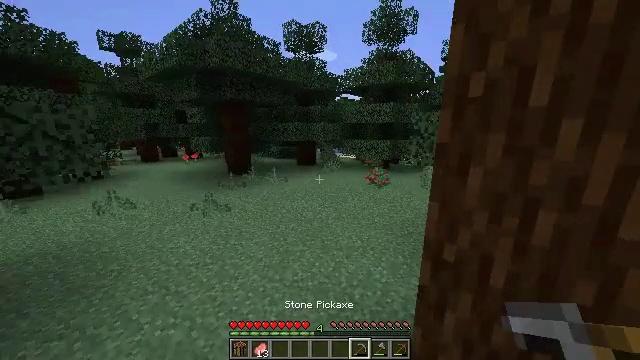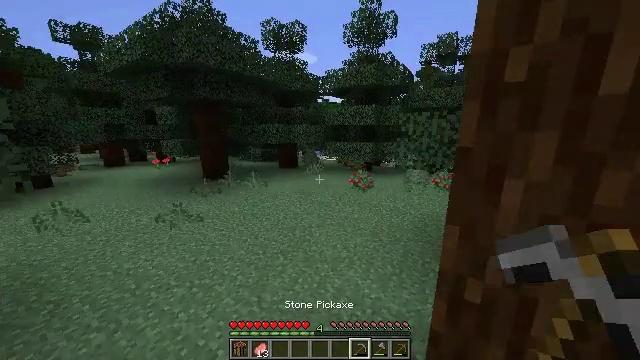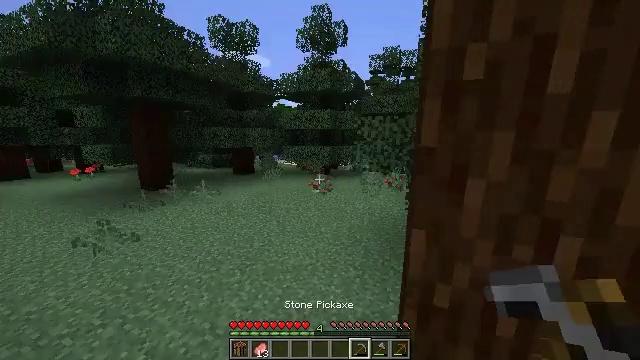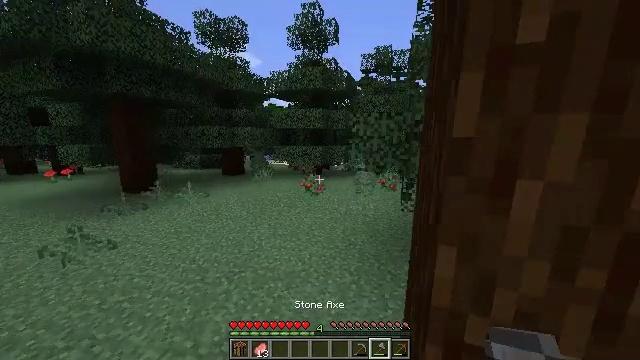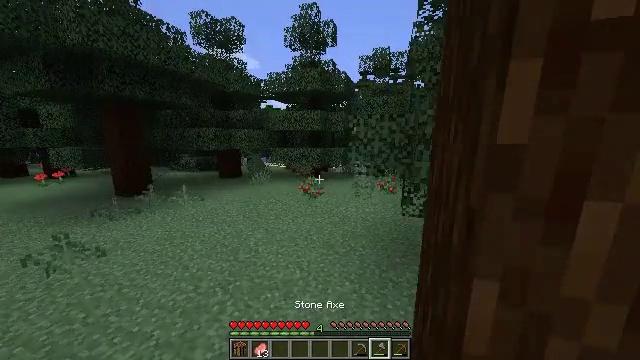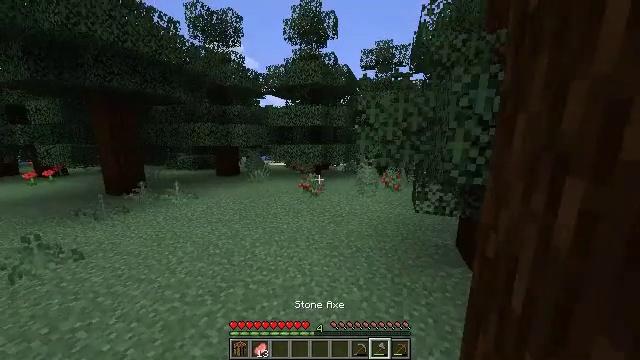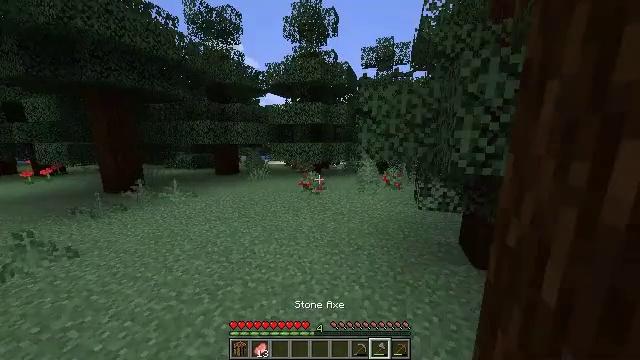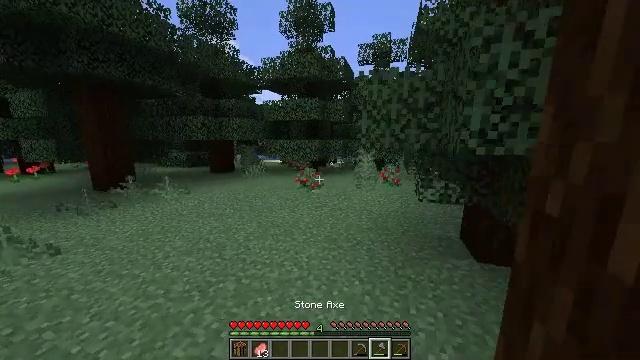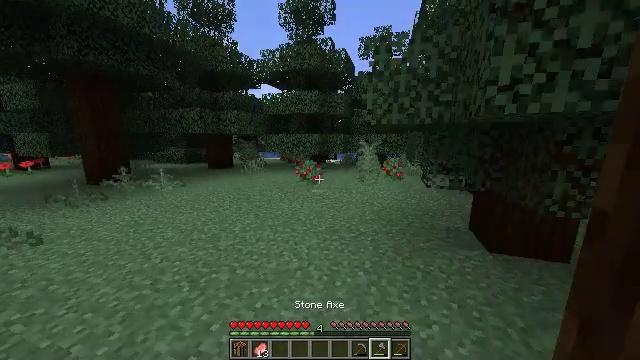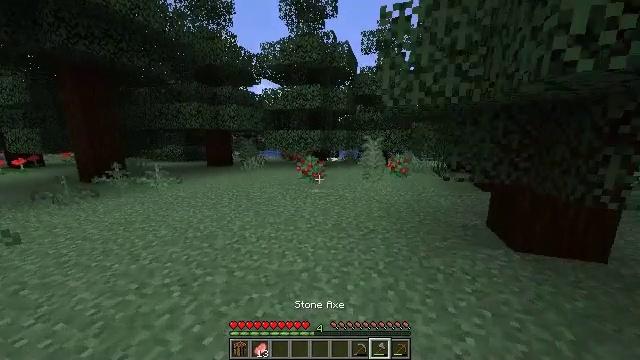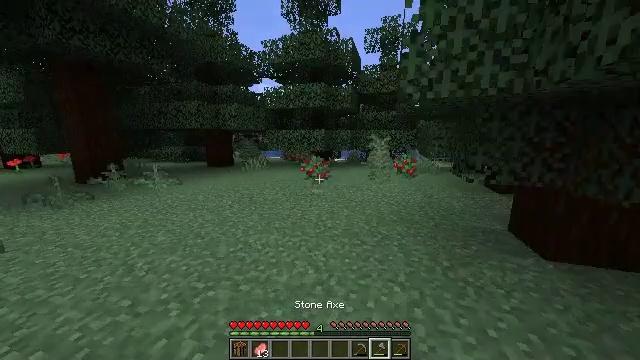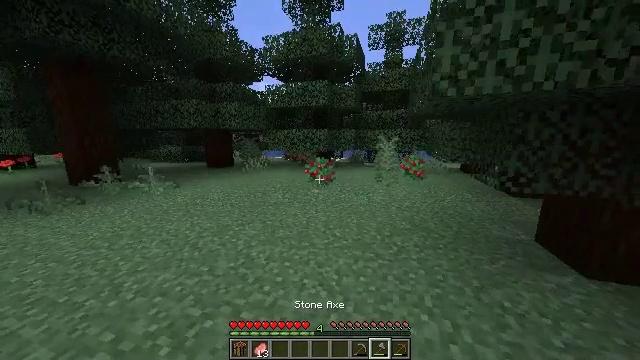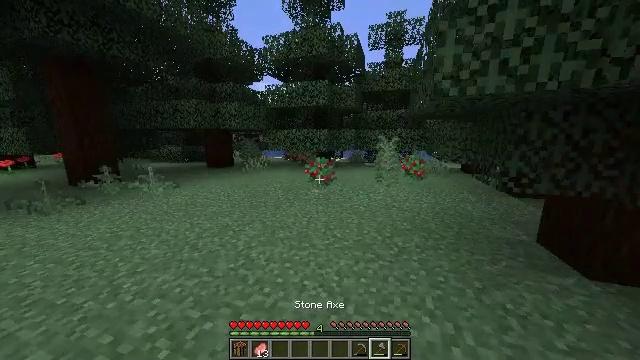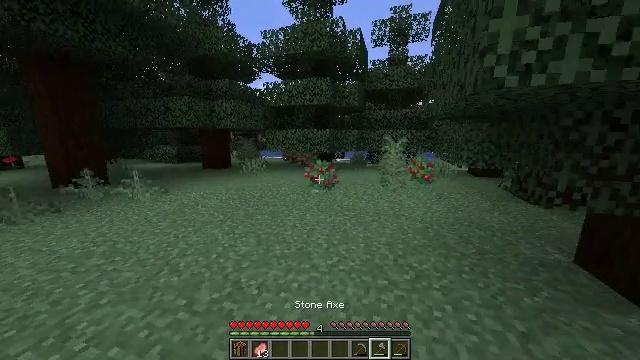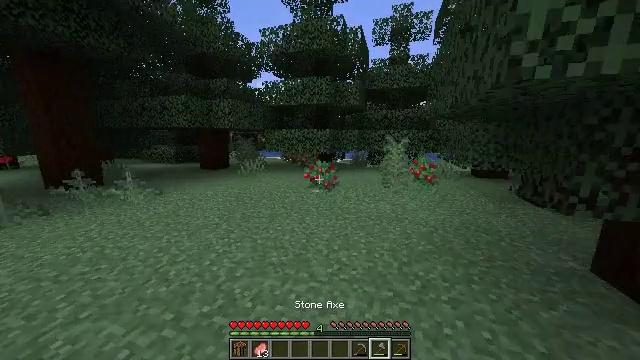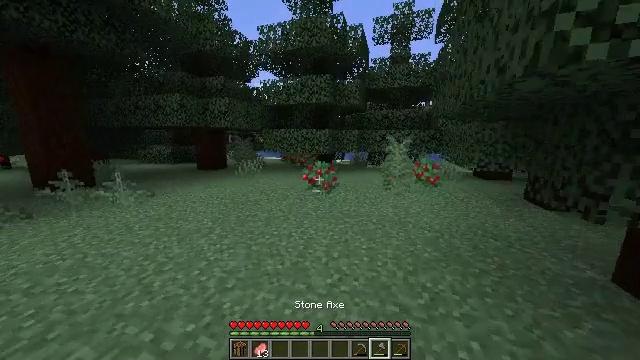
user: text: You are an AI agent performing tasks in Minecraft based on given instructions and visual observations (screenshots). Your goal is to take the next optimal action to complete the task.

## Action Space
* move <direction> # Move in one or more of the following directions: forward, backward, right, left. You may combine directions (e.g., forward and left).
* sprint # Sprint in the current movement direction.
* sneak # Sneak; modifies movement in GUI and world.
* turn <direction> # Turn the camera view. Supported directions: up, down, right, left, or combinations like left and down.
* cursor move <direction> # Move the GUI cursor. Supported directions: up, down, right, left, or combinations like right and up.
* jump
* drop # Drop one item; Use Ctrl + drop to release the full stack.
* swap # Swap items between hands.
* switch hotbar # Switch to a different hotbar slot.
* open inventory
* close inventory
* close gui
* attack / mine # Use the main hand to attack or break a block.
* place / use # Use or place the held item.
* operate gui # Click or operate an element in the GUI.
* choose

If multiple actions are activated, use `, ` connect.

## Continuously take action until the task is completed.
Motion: motion action
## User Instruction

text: Destroy the spruce leaves to get sticks and saplings.
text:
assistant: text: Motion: move forward, sprint, turn right
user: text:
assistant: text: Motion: move forward, sprint, turn right and up
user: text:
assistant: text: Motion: move forward, sprint, turn right
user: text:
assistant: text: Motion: move forward, sprint
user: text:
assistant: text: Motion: move forward, sprint
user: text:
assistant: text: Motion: move forward, sprint
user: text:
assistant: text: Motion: move forward, sprint
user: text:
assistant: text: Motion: move forward and move left, sprint
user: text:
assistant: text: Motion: move forward and move left, sprint
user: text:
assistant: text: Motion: move forward and move left, sprint
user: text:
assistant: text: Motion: move forward, sprint
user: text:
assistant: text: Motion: move forward, sprint
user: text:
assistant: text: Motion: move forward, sprint
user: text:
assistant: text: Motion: move forward, sprint
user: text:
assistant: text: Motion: move forward, sprint
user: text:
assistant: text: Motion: move forward, sprint
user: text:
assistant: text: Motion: move forward, sprint
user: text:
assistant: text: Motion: move forward, sprint
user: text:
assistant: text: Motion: move forward, sprint
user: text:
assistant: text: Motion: move forward, sprint
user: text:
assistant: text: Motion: move forward, sprint
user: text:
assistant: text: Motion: move forward, sprint
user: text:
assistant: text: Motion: move forward, sprint
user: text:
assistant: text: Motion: move forward, sprint, turn right
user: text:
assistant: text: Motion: move forward, sprint, turn right and down
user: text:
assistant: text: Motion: move forward, sprint, turn right
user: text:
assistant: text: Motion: move forward and move right, sprint
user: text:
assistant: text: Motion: move forward and move right, sprint
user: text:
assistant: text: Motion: move forward and move right, sprint
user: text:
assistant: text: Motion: move forward and move right, sprint